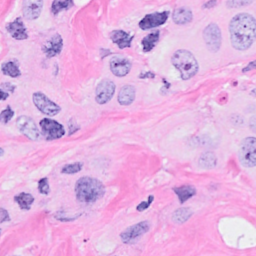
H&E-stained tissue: Breast